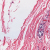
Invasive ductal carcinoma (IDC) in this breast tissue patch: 0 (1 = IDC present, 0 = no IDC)